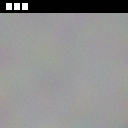
Screen state: on